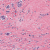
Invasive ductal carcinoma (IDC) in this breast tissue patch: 1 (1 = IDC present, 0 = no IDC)